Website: home-depot
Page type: account-dashboard
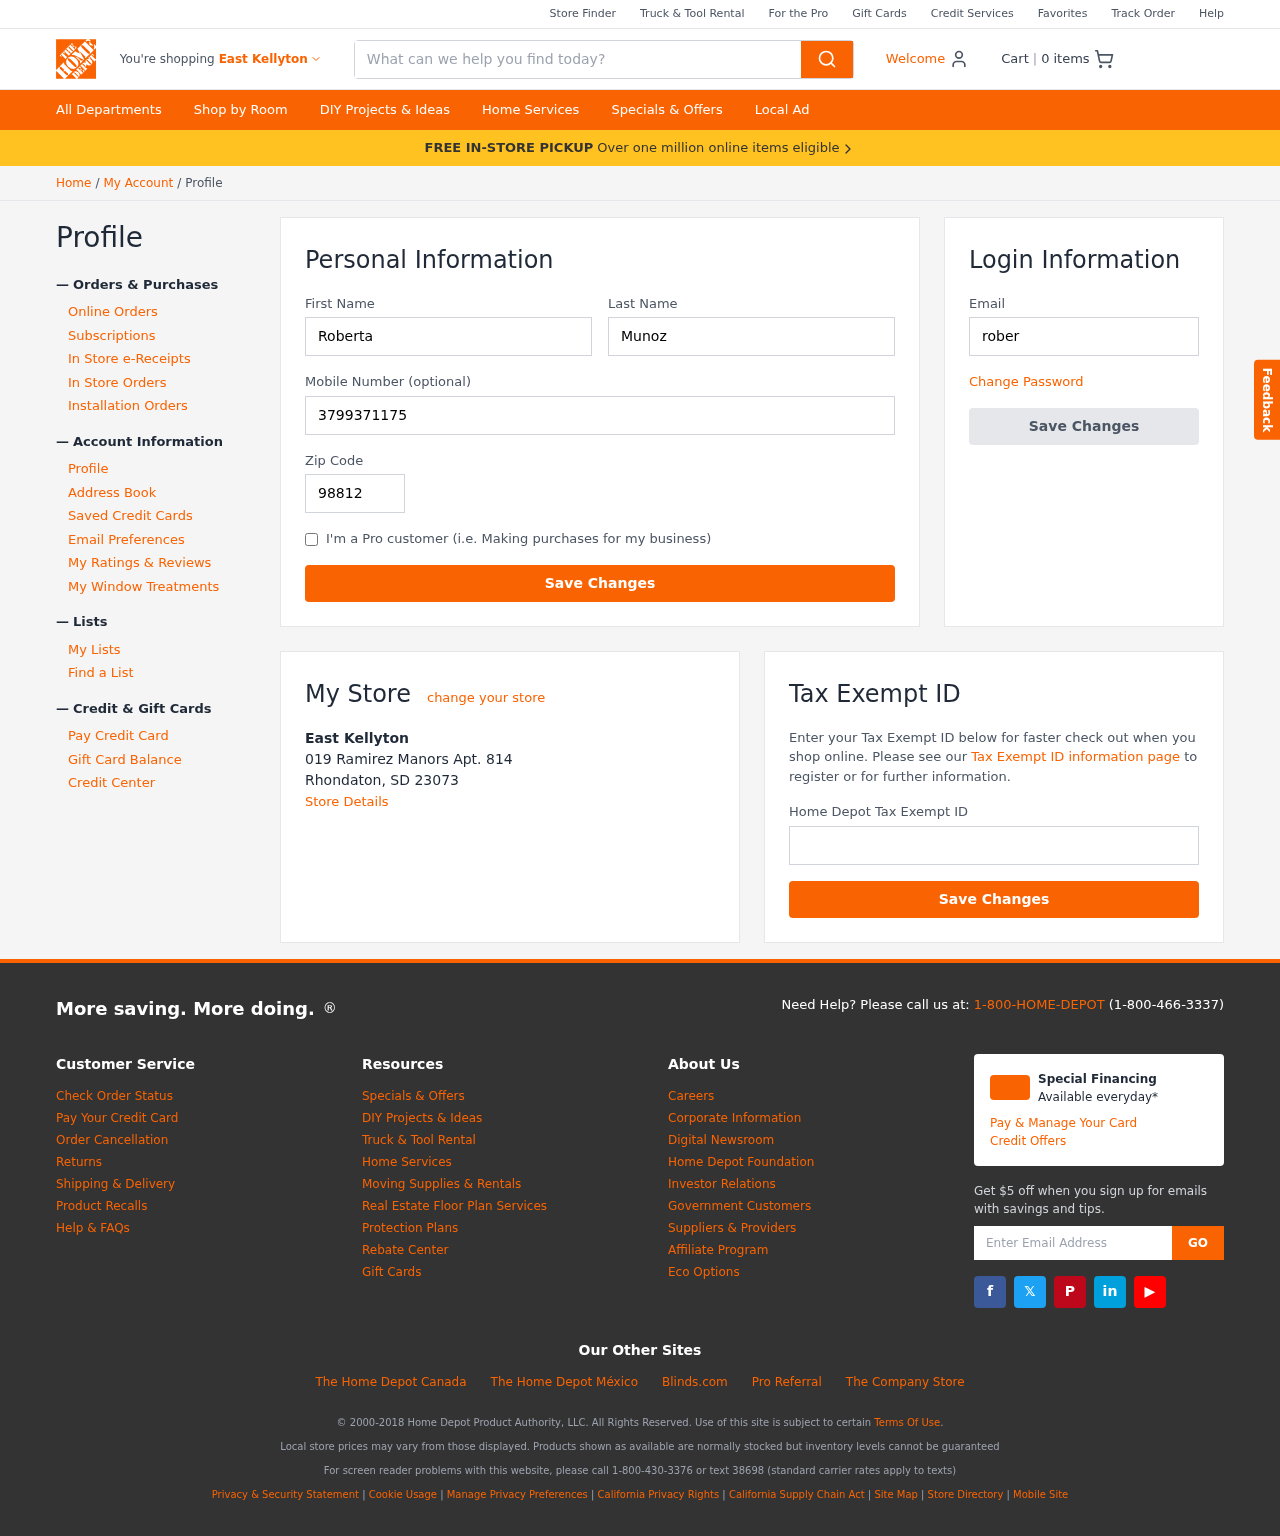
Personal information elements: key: PII_CITY
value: East Kellyton
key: PII_EMAIL
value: roberta_munoz@hotmail.com
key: PII_FIRSTNAME
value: Roberta
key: PII_LASTNAME
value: Munoz
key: PII_LOCATION1_CITY_STATE_ZIP
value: Rhondaton, SD 23073
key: PII_LOCATION1_NAME
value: East Kellyton
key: PII_LOCATION1_STREET
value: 019 Ramirez Manors Apt. 814
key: PII_PHONE
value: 3799371175
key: PII_POSTCODE
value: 98812
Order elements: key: ORDER_NUM_ITEMS
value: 0
Search elements: key: HEADER_SEARCH
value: What can we help you find today?